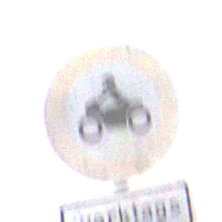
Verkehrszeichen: VerbotKraftraeder
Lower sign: ZeitangabenMitBeschraenkungAufWochentage7
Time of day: MorningAfternoon
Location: Outdoor (Nature)
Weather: PartlyCloudy
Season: NotSpecified
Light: Natural